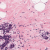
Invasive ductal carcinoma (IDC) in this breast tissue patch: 0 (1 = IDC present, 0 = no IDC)